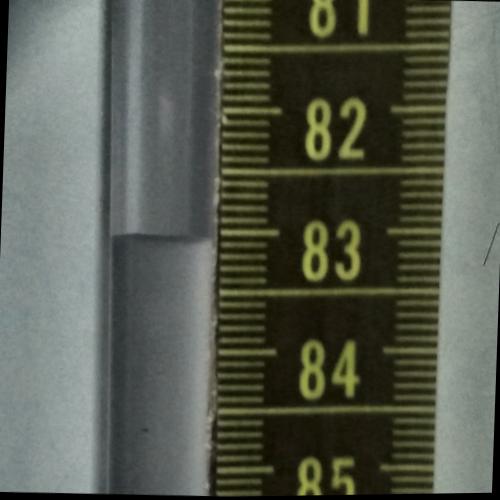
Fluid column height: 83.1 cm